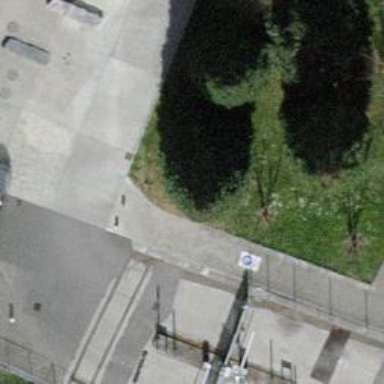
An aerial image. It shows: Bollard.